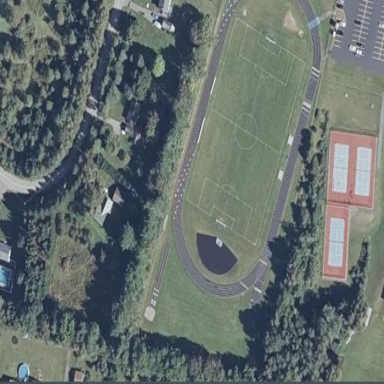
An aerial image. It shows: Athletic track located in leisure land area.